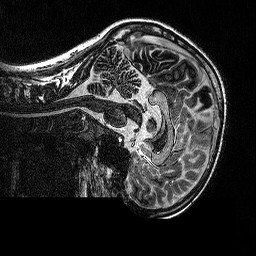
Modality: MP2RAGE
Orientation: sagittal
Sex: female
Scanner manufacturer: siemens
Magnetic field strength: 3 T
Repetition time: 5 s
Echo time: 0.00292 s